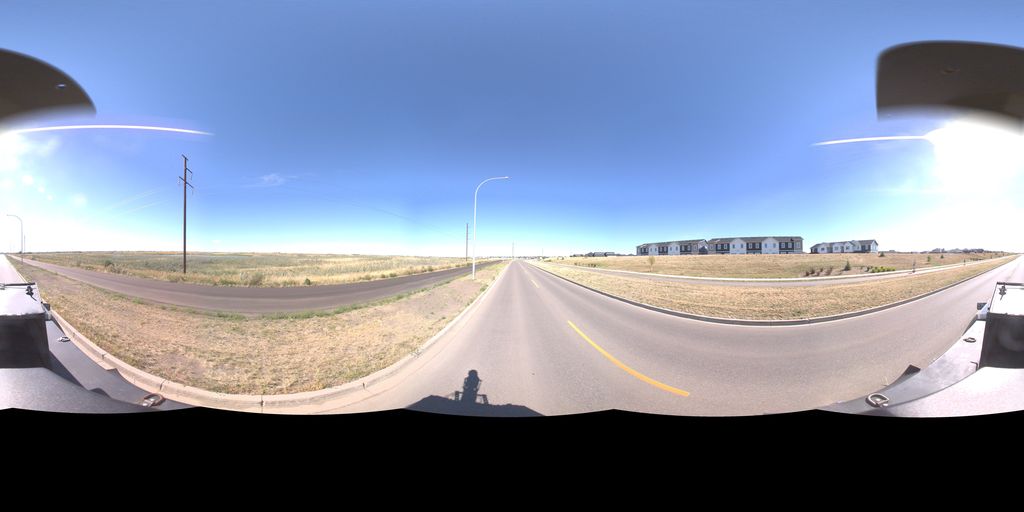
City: saskatoon